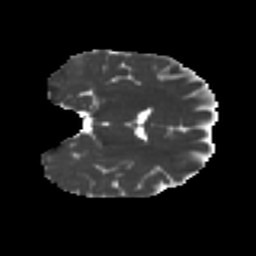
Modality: MD
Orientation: coronal
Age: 29
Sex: female
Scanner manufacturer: ge
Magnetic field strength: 3 T
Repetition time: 7.8 s
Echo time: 0.0606 s